Brain MRI, t2w sequence, axial 2D slice.
Patient: age 22, sex F, weight 78 kg, height 1.78 m
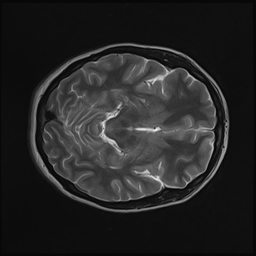